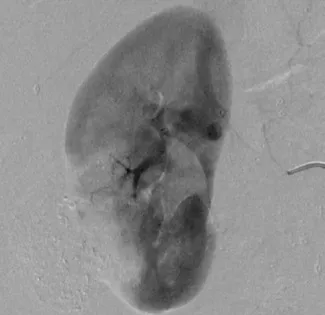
A 57-year-old female presenting with hematuria with subsequent diagnosis of angiomyolipoma (AML). (b) Digital subtraction angiography of the right renal artery postembolization demonstrating lack of enhancement of AML indicating technical success of AML embolization.
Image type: radiology (ct)